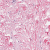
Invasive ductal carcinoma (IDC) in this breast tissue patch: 0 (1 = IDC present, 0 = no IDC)